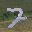
Label: 7